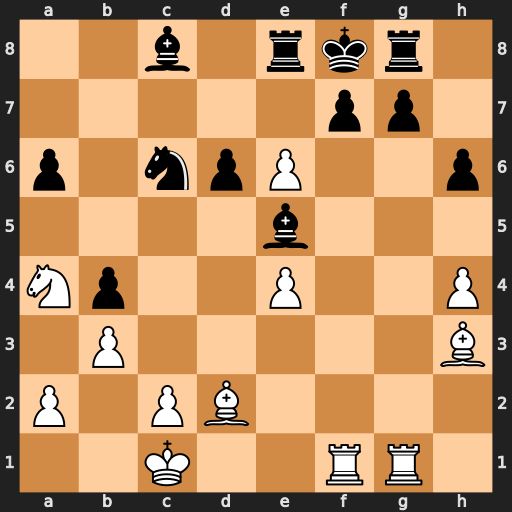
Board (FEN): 2b1rkr1/5pp1/p1npP2p/4b3/Np2P2P/1P5B/P1PB4/2K2RR1
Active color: w
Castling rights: -
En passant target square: -
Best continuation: Rxf7#